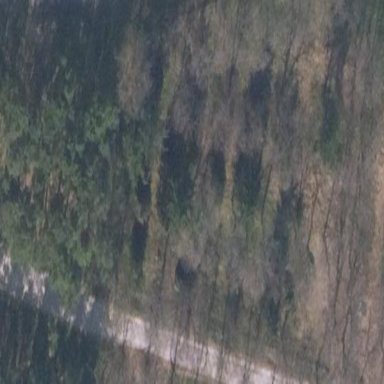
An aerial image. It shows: Cemetery.